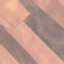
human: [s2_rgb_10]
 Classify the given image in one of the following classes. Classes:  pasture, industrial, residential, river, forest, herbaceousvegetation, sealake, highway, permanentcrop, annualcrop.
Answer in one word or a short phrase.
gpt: AnnualCrop